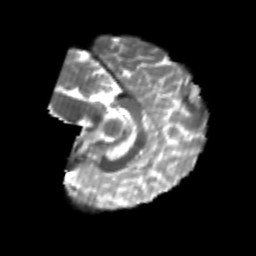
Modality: T2w
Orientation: sagittal
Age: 24
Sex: female
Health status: healthy
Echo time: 0.074 s